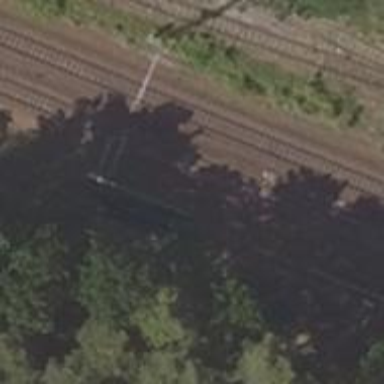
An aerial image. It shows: Railway signal.